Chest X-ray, PA view. Patient: 60 years old, sex M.
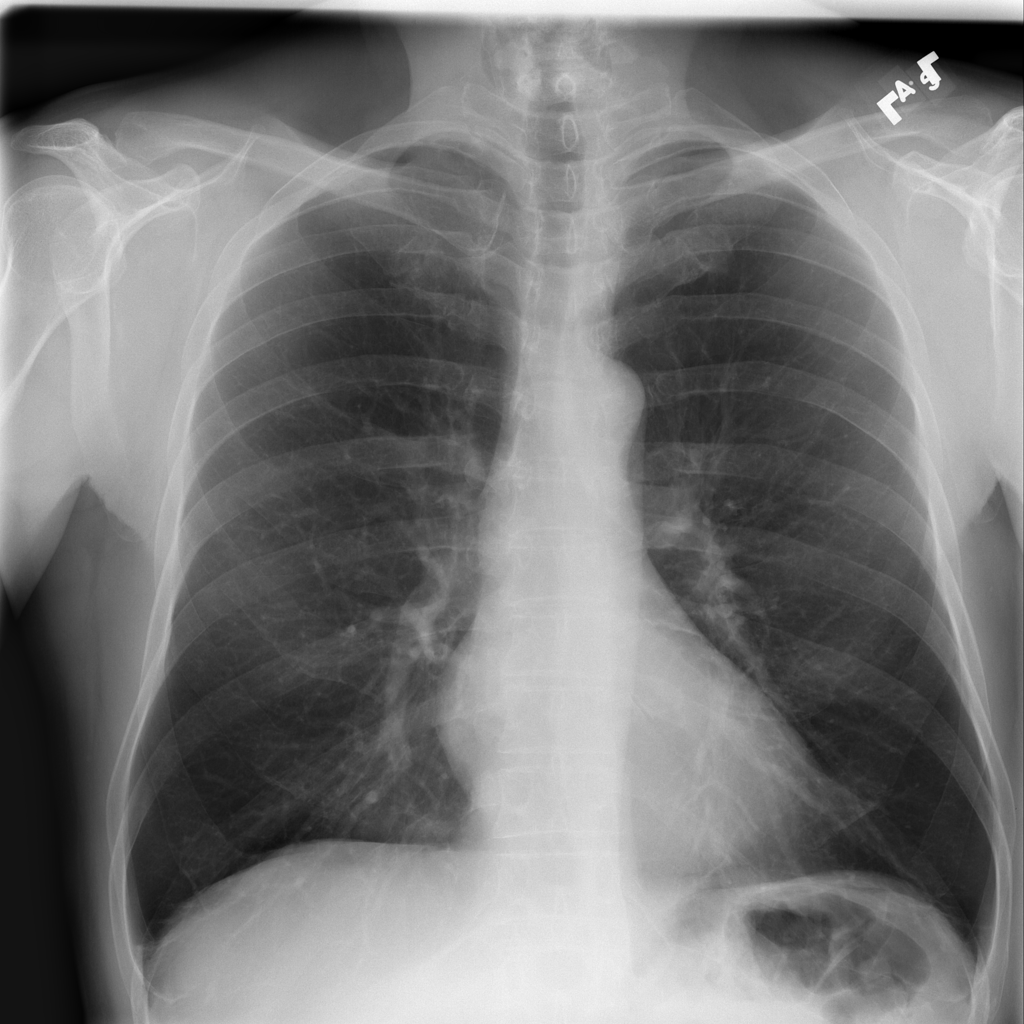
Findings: No Finding